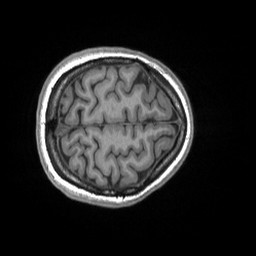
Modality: T1w
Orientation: axial
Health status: ill
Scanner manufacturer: siemens
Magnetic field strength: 3 T
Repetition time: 2.3 s
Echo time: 0.00243 s